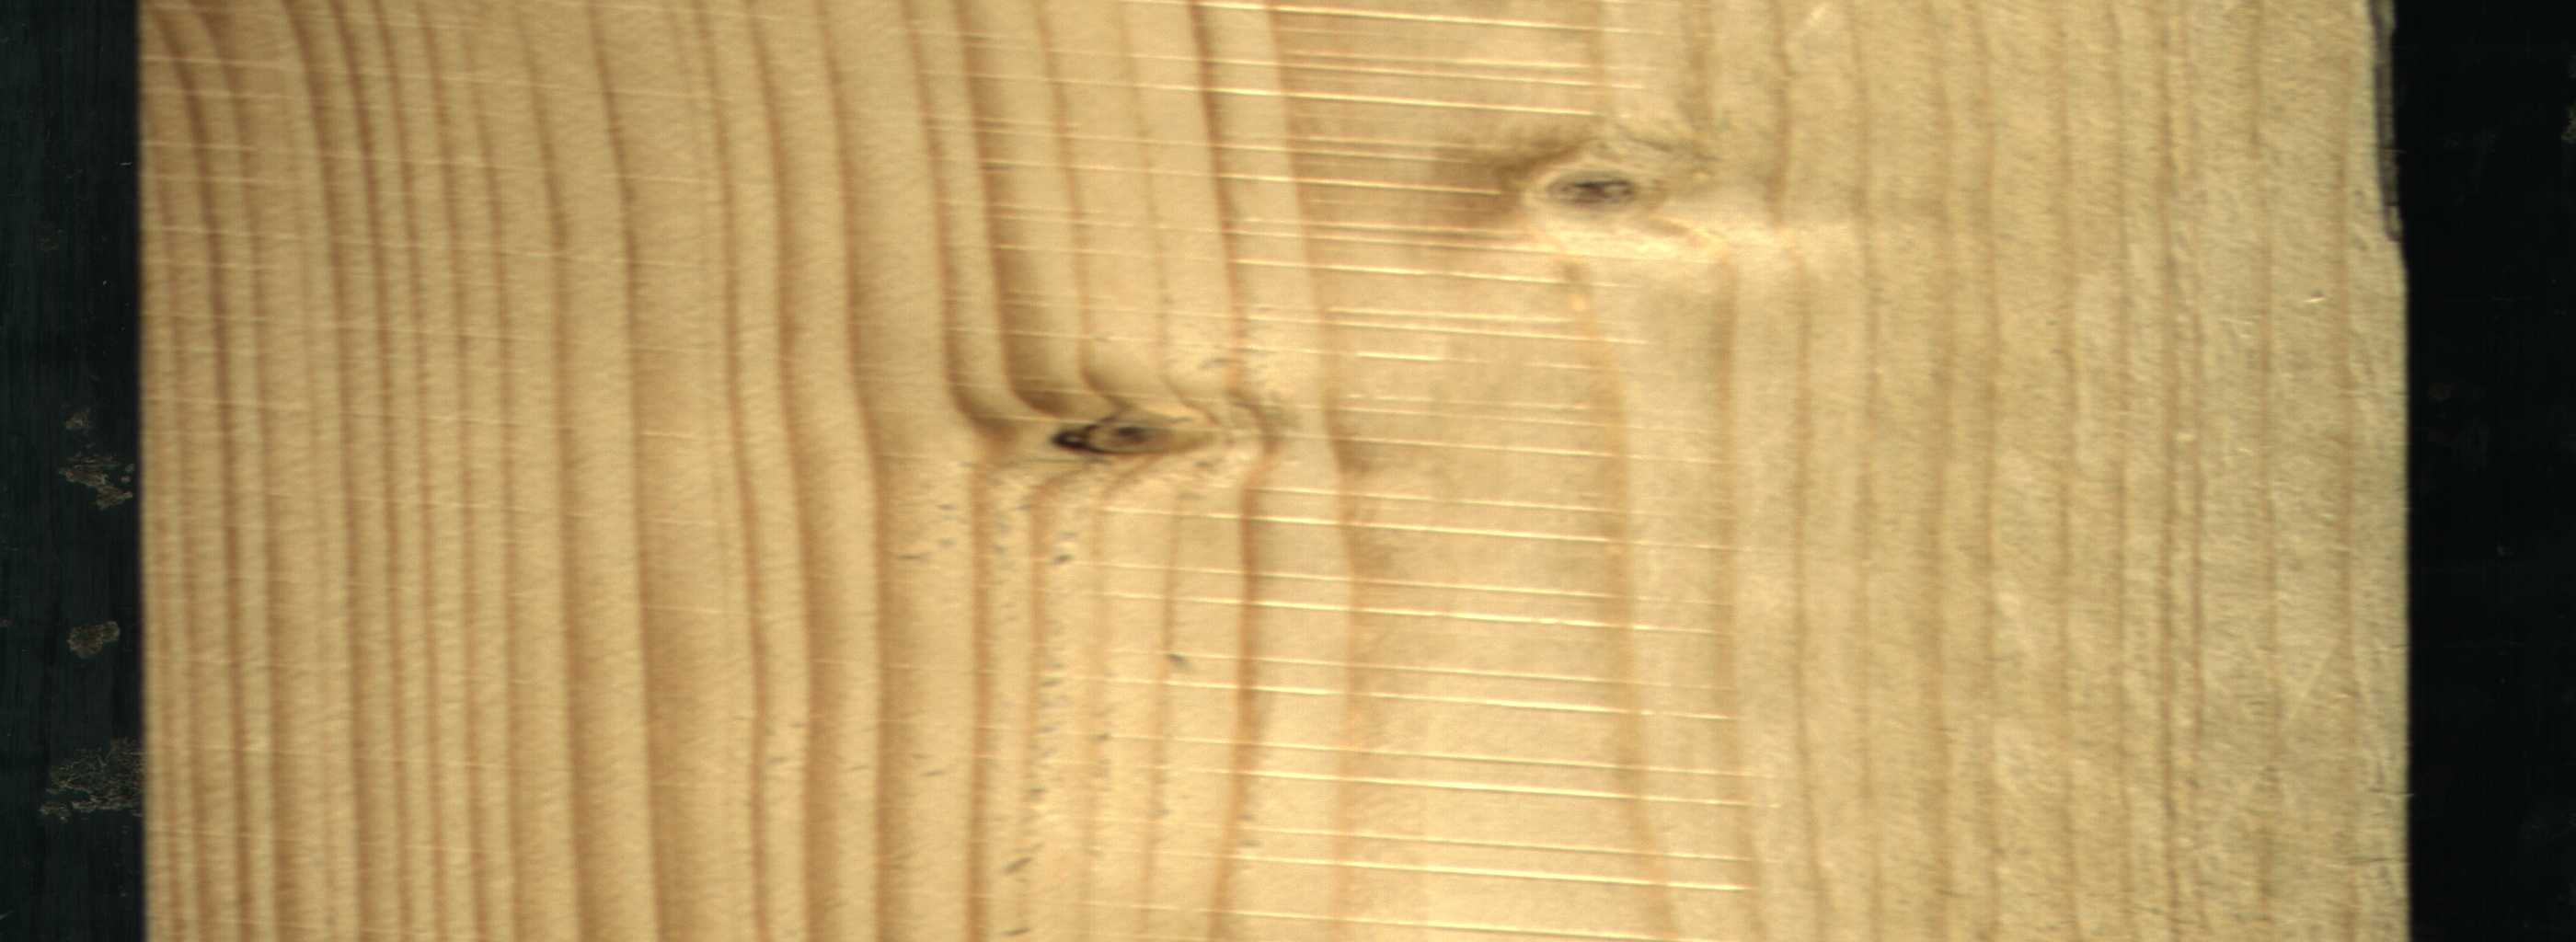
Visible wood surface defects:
Live_Knot
Live_Knot